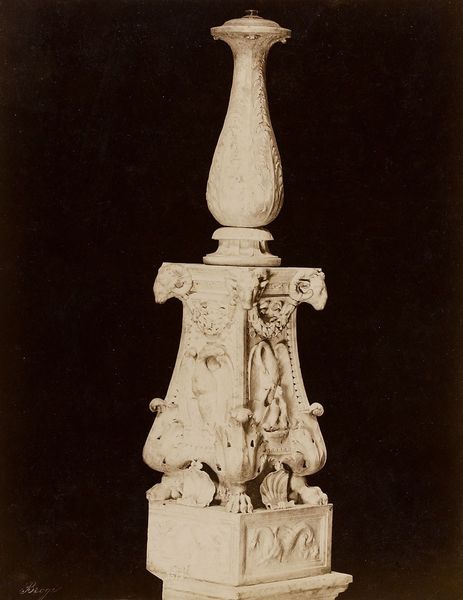
Titel: Kerzenständer aus der Kirche S. Lorenzo in Florenz
Künstler: Giacomo Brogi
Standort: Hamburg
Institution: Museum für Kunst und Gewerbe Hamburg
Schlagwörter: foto, fotografie, photographie, photo, kerzenhalter, gottesdienst, kandelaber, liturgie, albumin, gottesverehrung, kirchenausstattung, lichtbild, sachfotografie, bildwerke, angewandte und bildende kunst, hessische systematik, schwarzweißpositivverfahren, silbersalzverfahren, schwarzweißfotografie, objektstudien, sachphotographie, albuminpapier